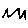
Label: zigzag